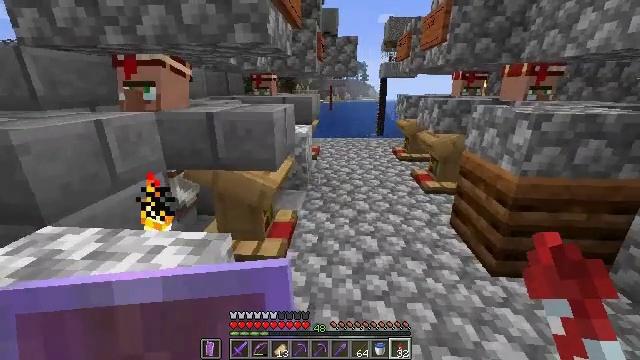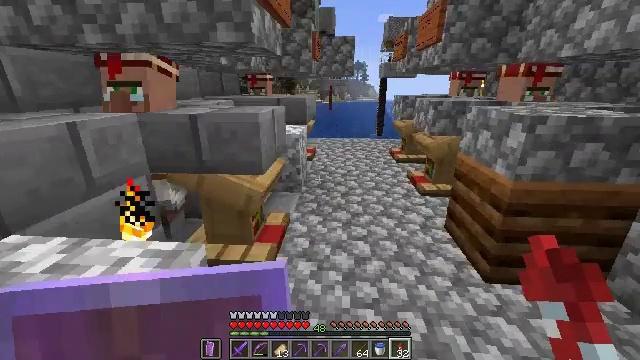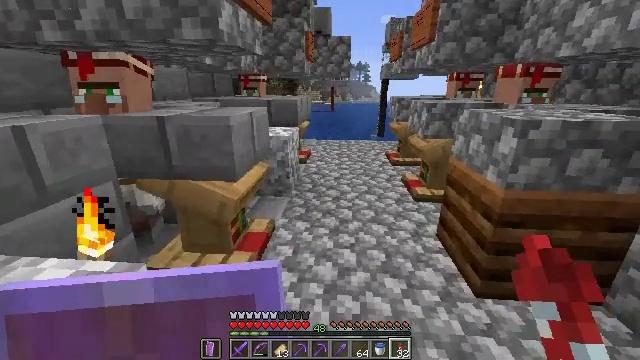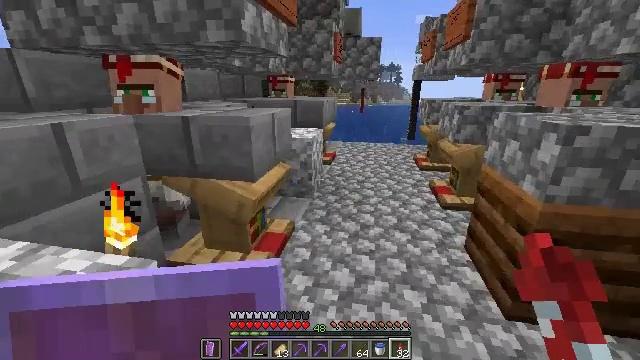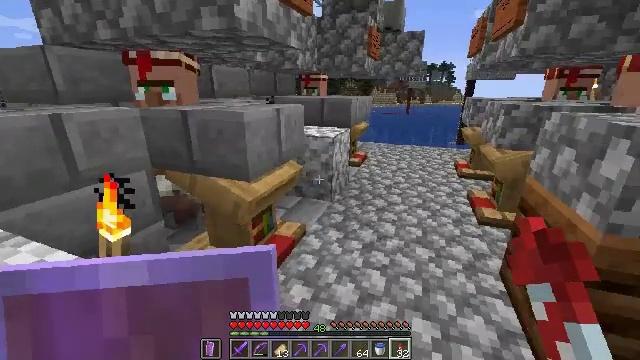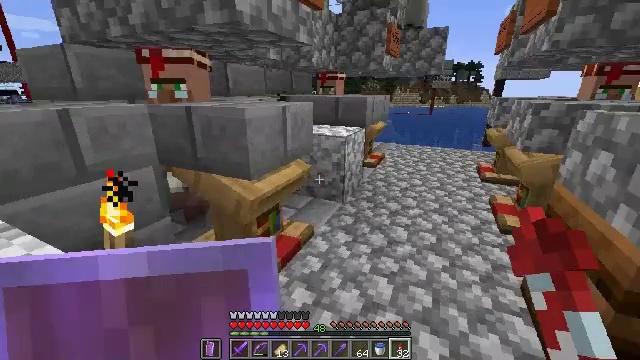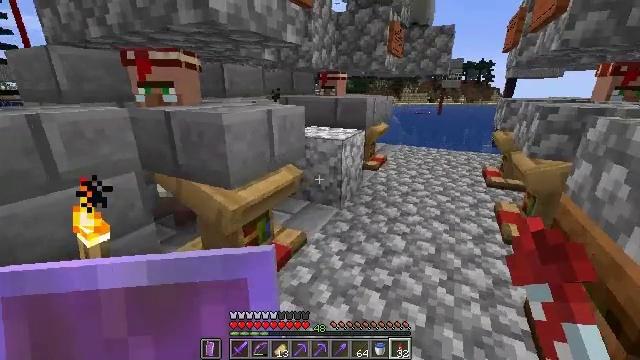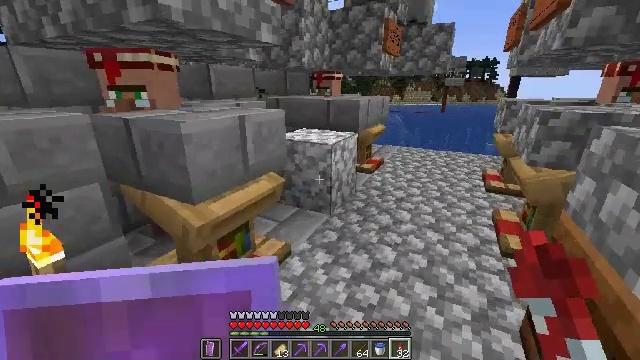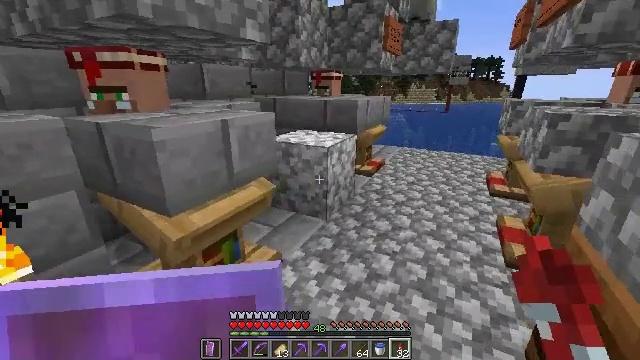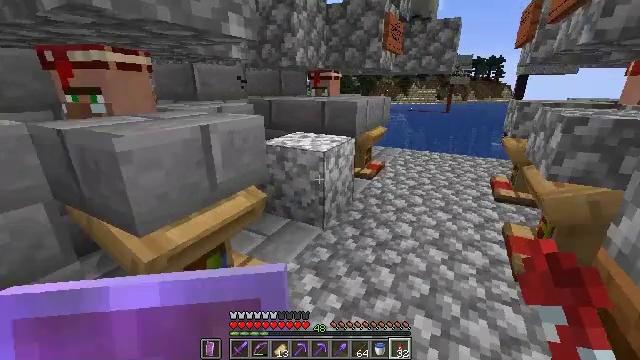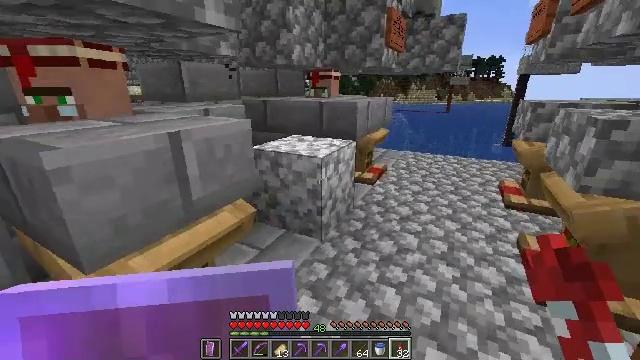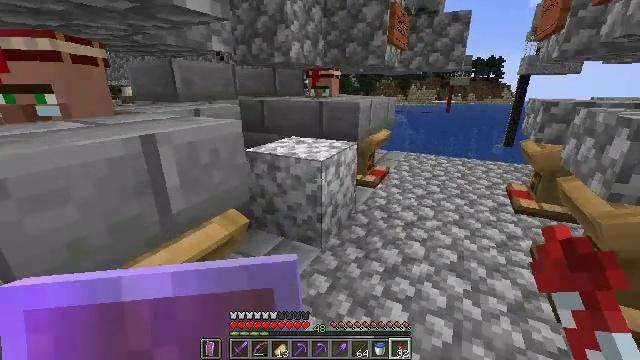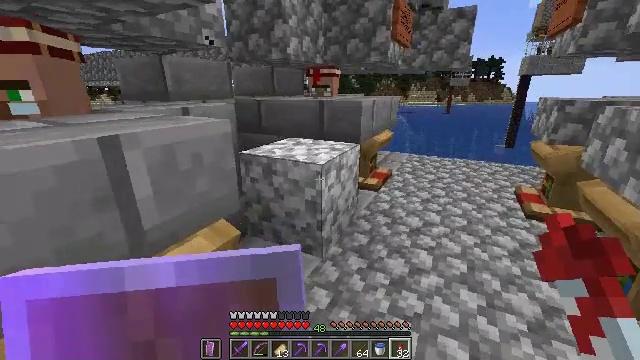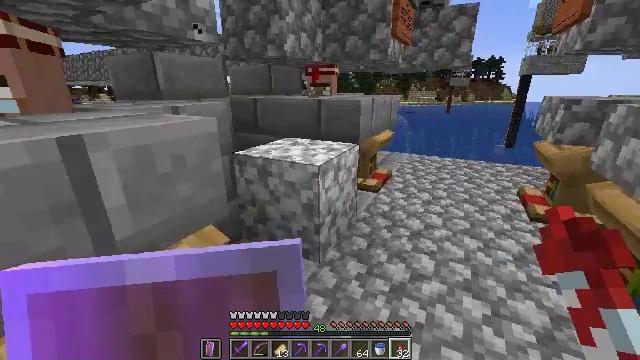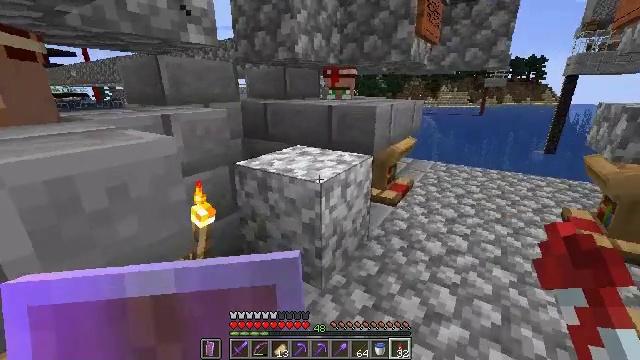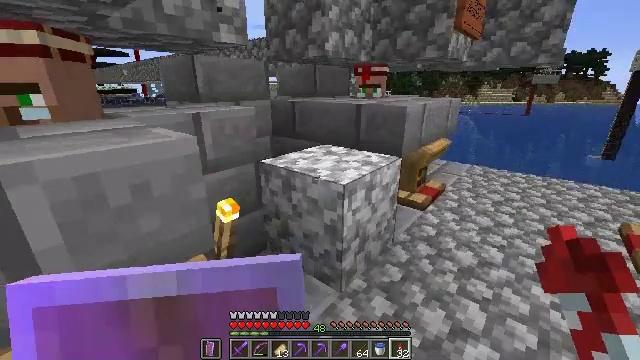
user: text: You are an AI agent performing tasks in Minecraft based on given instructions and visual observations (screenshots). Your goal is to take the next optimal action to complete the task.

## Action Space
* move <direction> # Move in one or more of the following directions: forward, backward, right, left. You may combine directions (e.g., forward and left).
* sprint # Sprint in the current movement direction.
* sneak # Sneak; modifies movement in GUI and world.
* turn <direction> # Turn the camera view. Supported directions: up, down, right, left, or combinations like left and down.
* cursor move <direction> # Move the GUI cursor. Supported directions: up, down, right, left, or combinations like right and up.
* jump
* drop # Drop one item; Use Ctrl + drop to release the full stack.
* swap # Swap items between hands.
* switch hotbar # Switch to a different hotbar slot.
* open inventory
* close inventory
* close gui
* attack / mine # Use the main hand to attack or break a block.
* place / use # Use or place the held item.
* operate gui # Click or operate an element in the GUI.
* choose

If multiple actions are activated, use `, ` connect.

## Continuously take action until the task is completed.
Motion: motion action
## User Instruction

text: Excavate some diorite.
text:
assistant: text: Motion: move forward and move right
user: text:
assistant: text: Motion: move forward and move right
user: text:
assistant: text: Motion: move forward and move right, turn left
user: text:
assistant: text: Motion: move forward and move right, turn left
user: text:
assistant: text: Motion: move forward and move right, turn left
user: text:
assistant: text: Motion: move forward and move right, turn left
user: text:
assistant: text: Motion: move forward and move right
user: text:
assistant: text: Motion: move forward
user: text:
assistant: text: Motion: move forward
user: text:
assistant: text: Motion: move forward
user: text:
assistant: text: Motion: move forward
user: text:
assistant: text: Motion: move forward
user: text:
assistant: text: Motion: move forward and move right
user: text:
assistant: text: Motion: move forward and move right, turn left
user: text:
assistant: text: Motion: move forward and move right, turn left
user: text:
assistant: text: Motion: move forward and move right, turn left and down
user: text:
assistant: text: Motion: move forward and move right, turn left
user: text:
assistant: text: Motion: move forward and move right, turn left
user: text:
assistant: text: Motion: move forward and move right, turn left
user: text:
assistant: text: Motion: move right, turn left
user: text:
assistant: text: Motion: move right, turn left
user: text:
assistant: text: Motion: move right
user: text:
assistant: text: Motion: move right
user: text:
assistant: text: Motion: move right, turn left and down
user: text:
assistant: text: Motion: turn left
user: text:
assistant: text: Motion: turn left
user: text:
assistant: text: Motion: turn left
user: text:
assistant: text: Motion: turn left
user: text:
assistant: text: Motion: turn left
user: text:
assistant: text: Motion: turn left